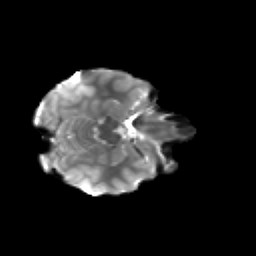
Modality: T2w
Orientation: axial
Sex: male
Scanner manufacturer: siemens
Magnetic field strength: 3 T
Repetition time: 5 s
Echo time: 0.071 s